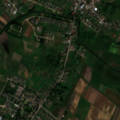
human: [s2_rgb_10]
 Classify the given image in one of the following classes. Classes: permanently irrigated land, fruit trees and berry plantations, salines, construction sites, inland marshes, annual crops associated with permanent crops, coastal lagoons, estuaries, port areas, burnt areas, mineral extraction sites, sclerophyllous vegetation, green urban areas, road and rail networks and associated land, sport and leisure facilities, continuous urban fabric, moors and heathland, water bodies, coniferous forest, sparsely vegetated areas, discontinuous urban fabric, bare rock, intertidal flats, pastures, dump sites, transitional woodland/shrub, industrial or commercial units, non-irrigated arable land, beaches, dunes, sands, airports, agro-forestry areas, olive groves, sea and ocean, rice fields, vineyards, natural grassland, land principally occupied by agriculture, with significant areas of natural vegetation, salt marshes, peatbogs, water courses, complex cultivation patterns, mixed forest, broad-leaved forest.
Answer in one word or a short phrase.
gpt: discontinuous urban fabric, industrial or commercial units, non-irrigated arable land, pastures, complex cultivation patterns